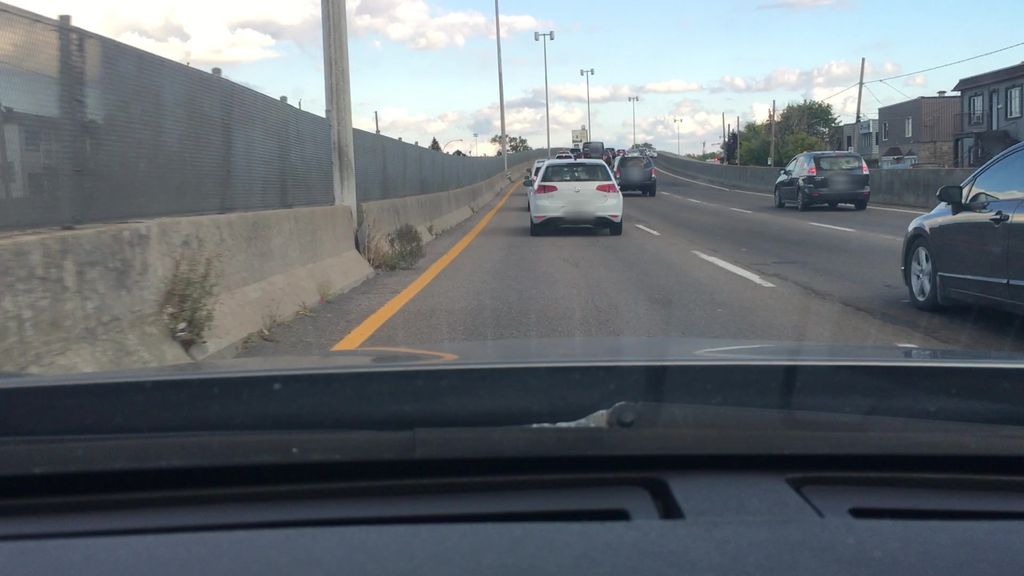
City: montreal